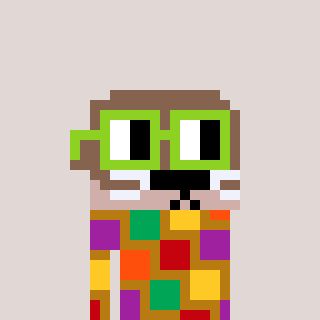
a pixel art character with square light green glasses, a otter-shaped head and a gold-colored body on a warm background